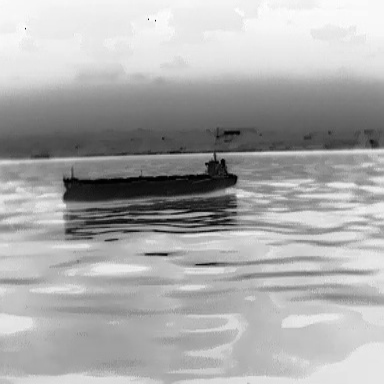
There is a liner in the infrared image.